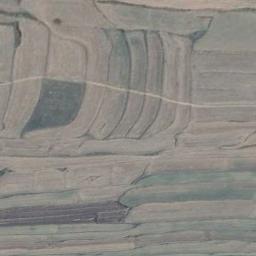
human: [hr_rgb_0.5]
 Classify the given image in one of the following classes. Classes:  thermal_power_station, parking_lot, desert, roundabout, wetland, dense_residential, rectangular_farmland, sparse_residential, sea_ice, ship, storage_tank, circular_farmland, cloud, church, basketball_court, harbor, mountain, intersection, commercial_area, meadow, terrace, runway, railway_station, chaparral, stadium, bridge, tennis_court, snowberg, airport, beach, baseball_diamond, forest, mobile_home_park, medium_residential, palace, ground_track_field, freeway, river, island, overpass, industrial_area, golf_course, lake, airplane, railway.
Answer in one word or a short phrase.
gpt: terrace